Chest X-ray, PA view. Patient: 60 years old, sex F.
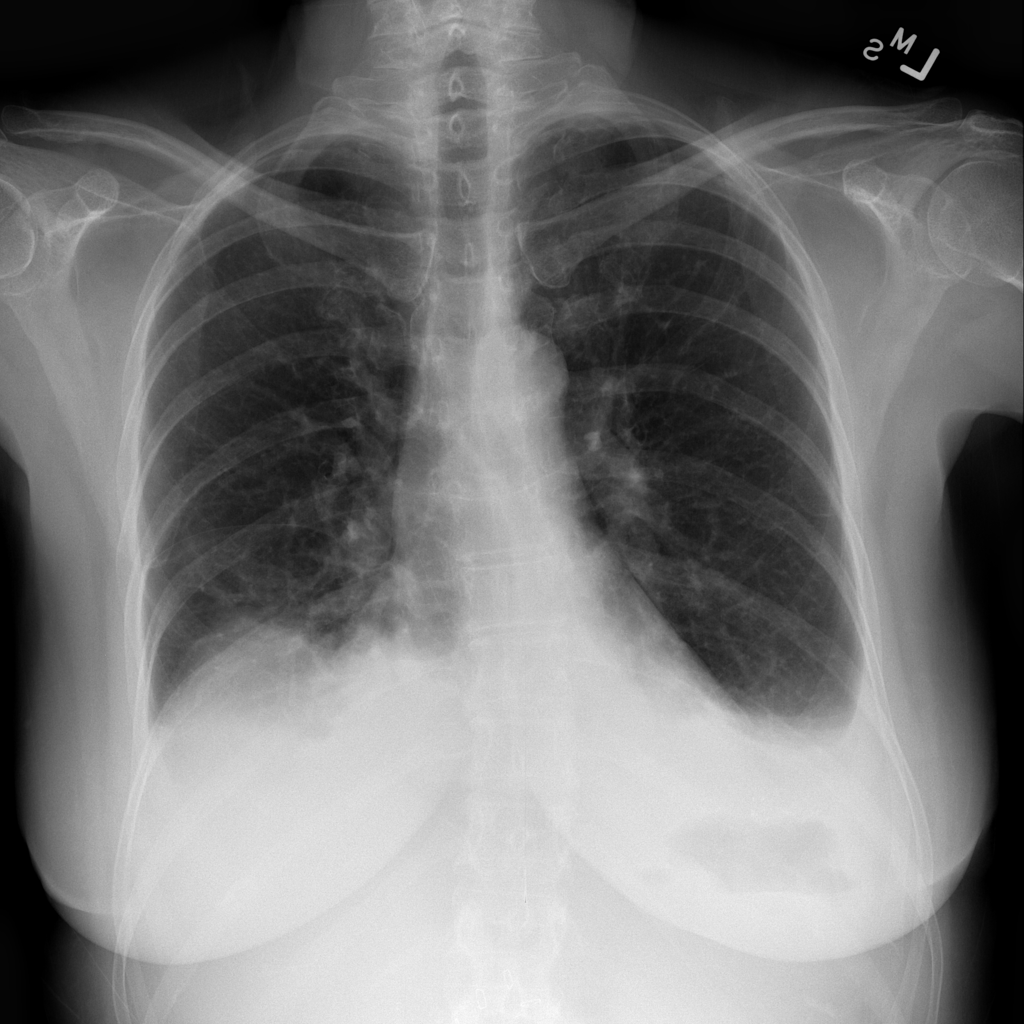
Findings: Atelectasis, Effusion